Question: I've tried to implement lock screen controls for google Chromecast video streaming app with the latest GoogleCast framework for iOS (2.1.0).
I've corrected the example Chromecast app - <URL>
Have added UIBackgroundModes row to the Info.plist

Added MediaPlayer framework.
And added the following code to ChromecastDeviceController.m
'''
#import <MediaPlayer/MPNowPlayingInfoCenter.h>
#import <MediaPlayer/MPMediaItem.h>
.......
- (BOOL)loadMedia:(NSURL *)url
thumbnailURL:(NSURL *)thumbnailURL
title:(NSString *)title
subtitle:(NSString *)subtitle
mimeType:(NSString *)mimeType
startTime:(NSTimeInterval)startTime
autoPlay:(BOOL)autoPlay {
.....
[[UIApplication sharedApplication] beginReceivingRemoteControlEvents];
Class playingInfoCenter = NSClassFromString(@"MPNowPlayingInfoCenter");
if (playingInfoCenter) {
NSDictionary *songInfo = [NSDictionary dictionaryWithObjectsAndKeys:
@"Test artist", MPMediaItemPropertyArtist,
@"Test title", MPMediaItemPropertyTitle,
@"Test Album", MPMediaItemPropertyAlbumTitle,
nil];
[[MPNowPlayingInfoCenter defaultCenter] setNowPlayingInfo:songInfo];
}
return YES;
}
'''
But I don't see any controls on the lock screen during broadcasting.
From these sources I see that it wasn't possible to show any controls on the lock screen for the previous version of Chromecast iOS SDK (2.0), because it Closes sockets going to background mode.
<URL>
<URL>
<URL>
Is it still the same for Cast SDK 2.1.0? Or I'm doing something wrong and actually it's possible to show controls on the lock screen during chromecasting?
Thanks.
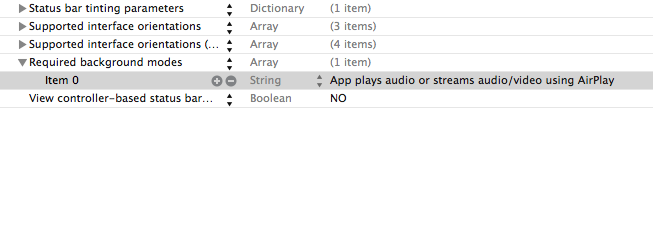
Answer: The current iOS Cast SDK disconnects the socket when you lock your screen, so you cannot currently implement that.